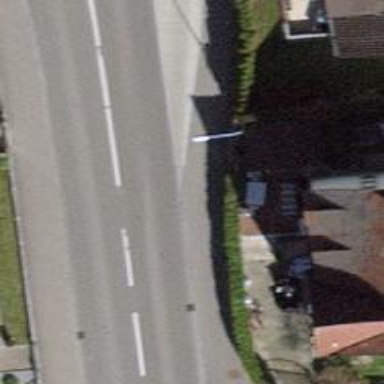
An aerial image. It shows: Sidewalk.